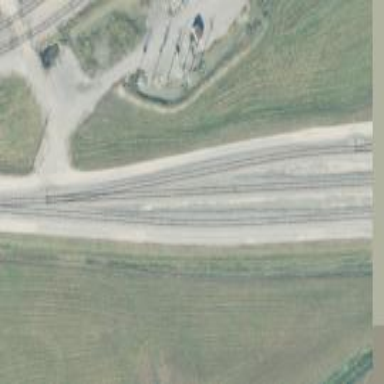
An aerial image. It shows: Railway spur service.